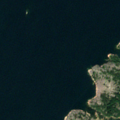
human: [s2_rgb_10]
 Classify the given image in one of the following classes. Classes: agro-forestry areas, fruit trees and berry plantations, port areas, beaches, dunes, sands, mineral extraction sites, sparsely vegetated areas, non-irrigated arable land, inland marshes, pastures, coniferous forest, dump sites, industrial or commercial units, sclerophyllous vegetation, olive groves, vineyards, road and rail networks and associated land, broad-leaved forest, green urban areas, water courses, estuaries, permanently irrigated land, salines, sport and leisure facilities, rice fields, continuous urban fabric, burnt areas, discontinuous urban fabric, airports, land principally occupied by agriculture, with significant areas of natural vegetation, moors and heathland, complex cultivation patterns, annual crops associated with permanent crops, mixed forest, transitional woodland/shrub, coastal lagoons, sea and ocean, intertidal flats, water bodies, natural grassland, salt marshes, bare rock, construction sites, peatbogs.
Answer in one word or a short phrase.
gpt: mixed forest, bare rock, sea and ocean